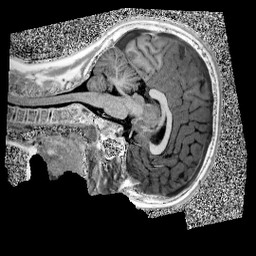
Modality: UNIT1
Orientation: sagittal
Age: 9
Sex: male
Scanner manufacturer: siemens
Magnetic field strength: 3 T
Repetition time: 4 s
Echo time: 0.00299 s